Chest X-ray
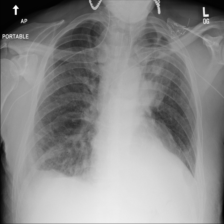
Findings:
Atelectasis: negative
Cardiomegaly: negative
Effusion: negative
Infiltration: negative
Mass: negative
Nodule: negative
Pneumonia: negative
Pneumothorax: negative
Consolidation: negative
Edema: negative
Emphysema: negative
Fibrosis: negative
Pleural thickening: negative
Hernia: negative